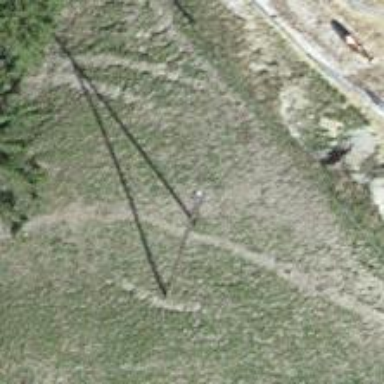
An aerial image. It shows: Power pole.